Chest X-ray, PA view. Patient: 23 years old, sex M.
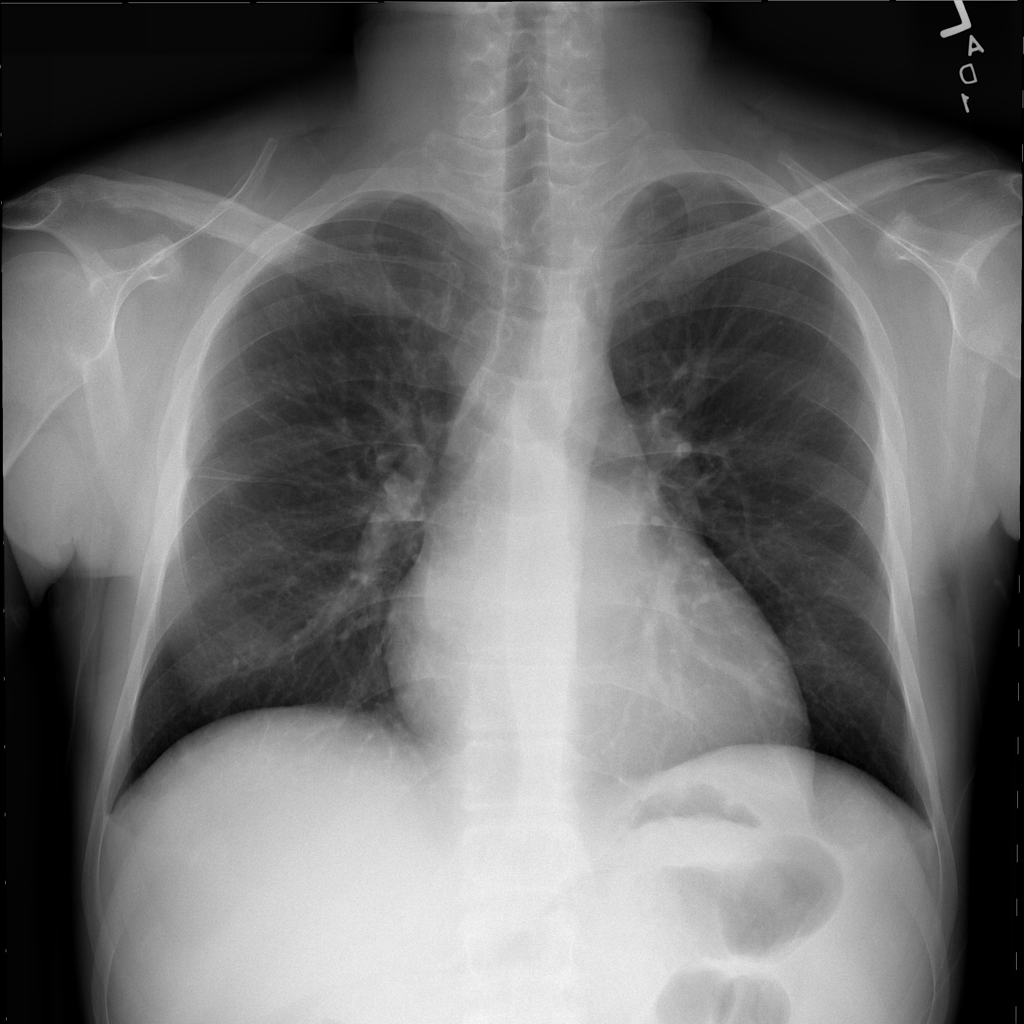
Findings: Cardiomegaly, Effusion